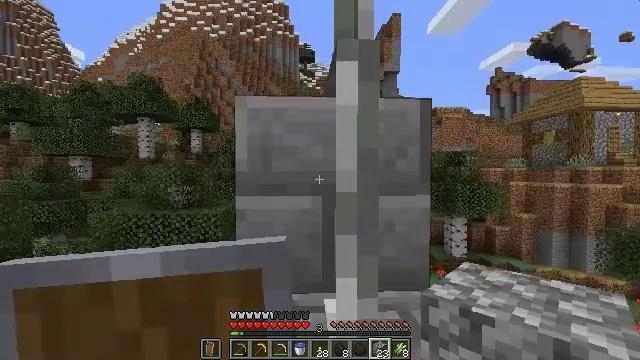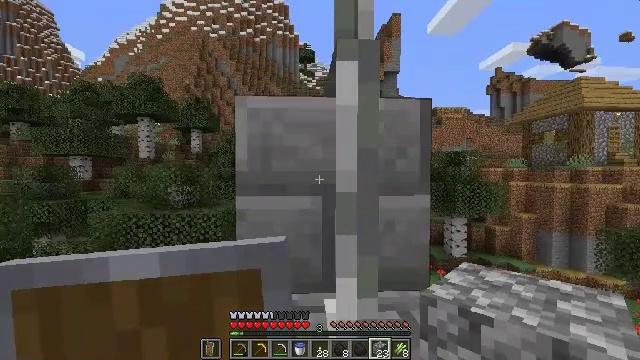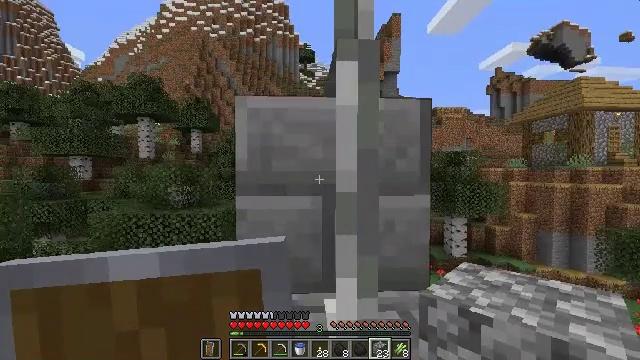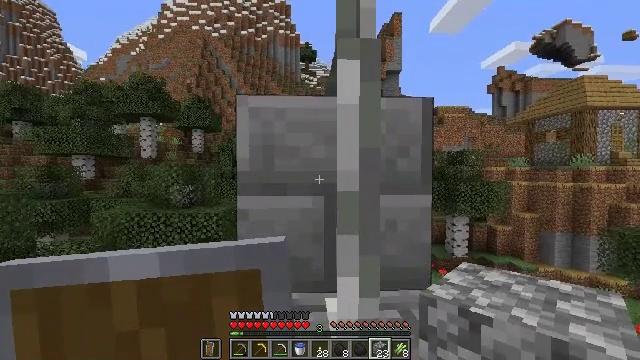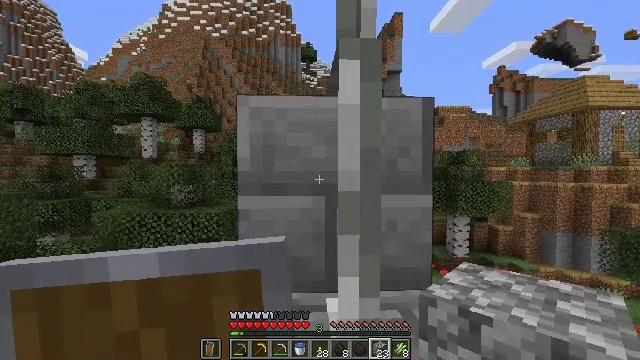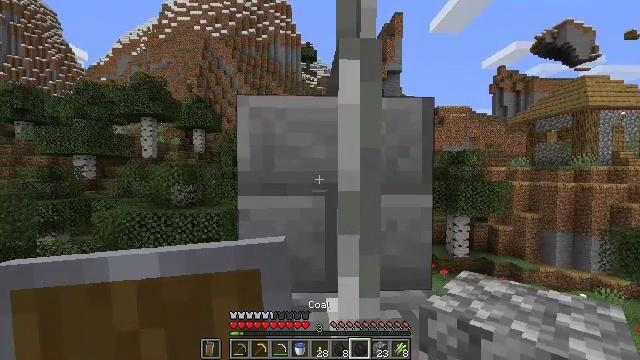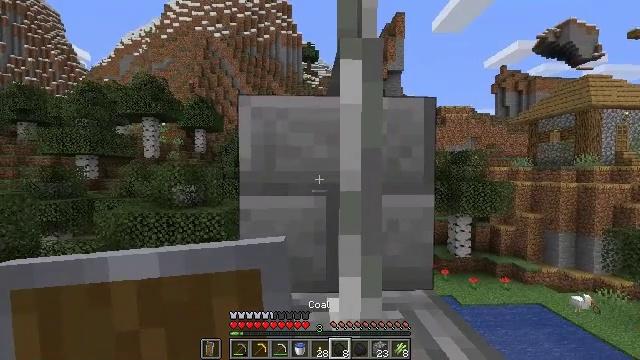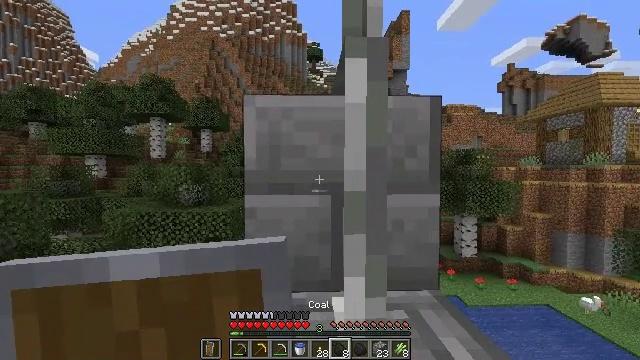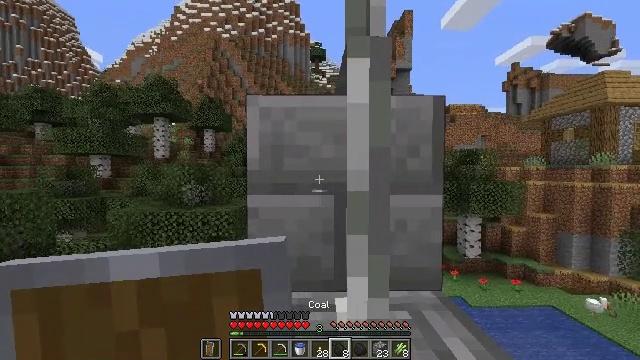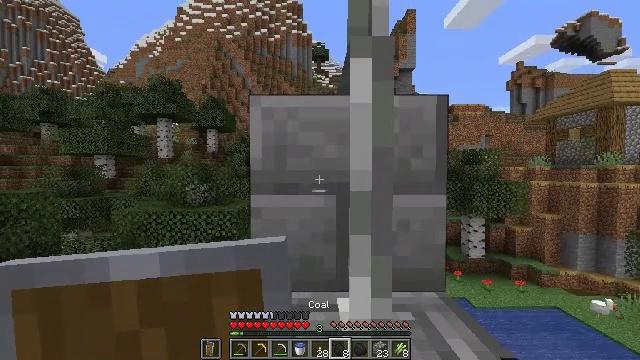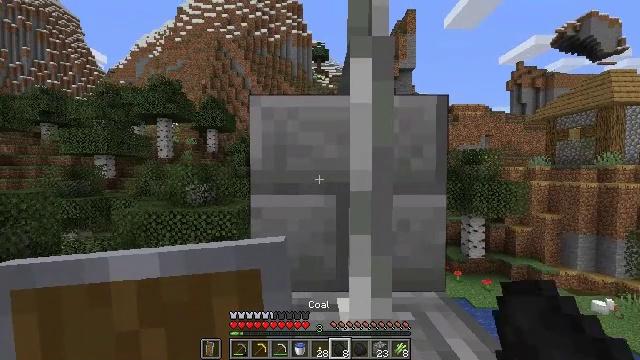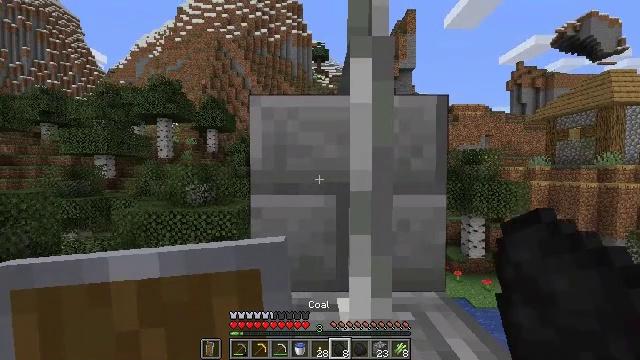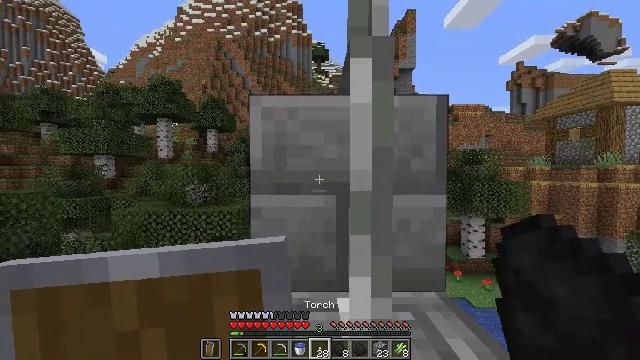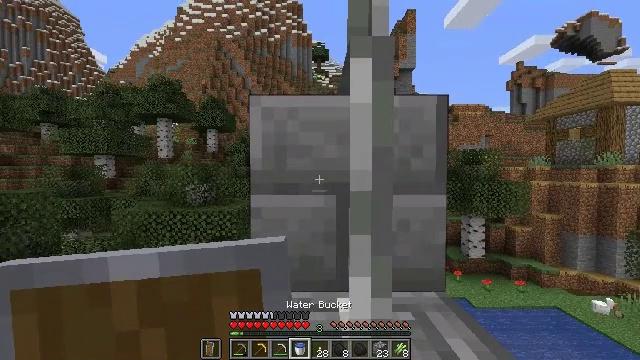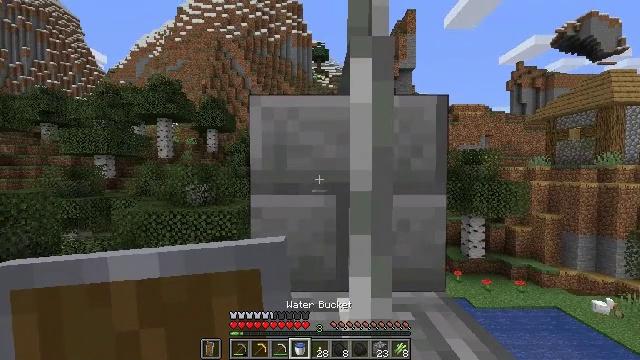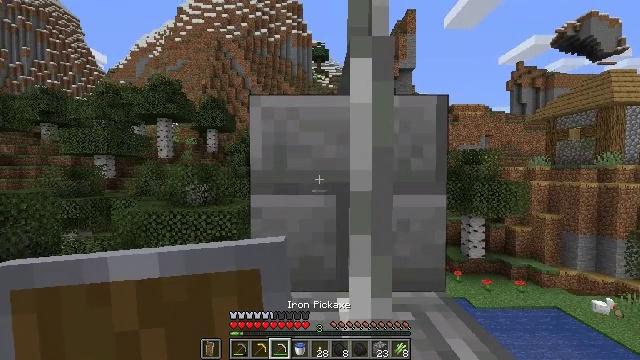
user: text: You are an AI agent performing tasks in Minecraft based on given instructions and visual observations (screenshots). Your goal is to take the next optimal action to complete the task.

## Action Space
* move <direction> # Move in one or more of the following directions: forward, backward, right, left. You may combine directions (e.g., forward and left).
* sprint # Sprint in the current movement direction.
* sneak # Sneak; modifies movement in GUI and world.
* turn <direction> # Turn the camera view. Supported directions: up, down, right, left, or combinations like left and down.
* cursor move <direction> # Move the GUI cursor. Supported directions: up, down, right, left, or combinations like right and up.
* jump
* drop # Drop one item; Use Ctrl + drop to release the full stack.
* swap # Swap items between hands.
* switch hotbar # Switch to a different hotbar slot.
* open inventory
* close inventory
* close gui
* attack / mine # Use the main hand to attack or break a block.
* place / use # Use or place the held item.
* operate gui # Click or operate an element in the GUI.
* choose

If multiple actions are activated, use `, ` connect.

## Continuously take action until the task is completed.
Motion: motion action
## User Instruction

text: Mine the iron bars from a structure.
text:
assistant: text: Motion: no_op
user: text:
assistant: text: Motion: no_op
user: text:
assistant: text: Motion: no_op
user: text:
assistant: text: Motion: no_op
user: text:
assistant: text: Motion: no_op
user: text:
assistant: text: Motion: no_op
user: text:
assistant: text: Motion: turn left
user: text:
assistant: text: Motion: no_op
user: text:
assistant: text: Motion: no_op
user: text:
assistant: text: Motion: no_op
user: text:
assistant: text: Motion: no_op
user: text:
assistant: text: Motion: no_op
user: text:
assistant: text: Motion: no_op
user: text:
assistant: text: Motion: no_op
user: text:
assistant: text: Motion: no_op
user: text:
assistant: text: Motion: no_op
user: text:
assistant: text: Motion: no_op
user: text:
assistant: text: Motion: no_op
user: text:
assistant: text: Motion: no_op
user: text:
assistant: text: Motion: no_op
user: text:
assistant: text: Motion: no_op
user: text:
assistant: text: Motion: no_op
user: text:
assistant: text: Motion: no_op
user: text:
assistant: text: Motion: turn right and down
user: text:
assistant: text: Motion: turn right and down
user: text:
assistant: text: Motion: turn right and down
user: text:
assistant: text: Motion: attack / mine
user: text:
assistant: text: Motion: attack / mine
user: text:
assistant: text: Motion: attack / mine
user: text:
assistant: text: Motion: attack / mine